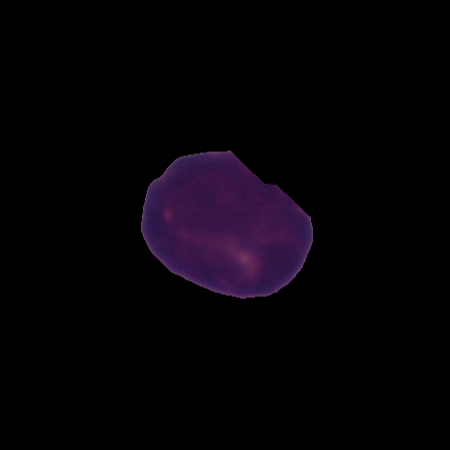
Label: healthy